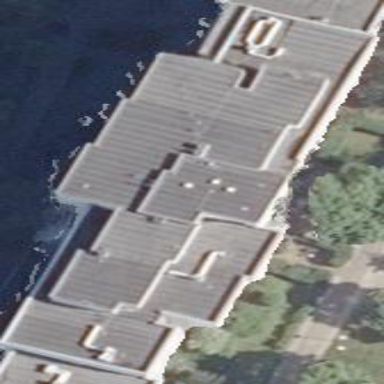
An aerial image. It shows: Building with apartments and flat roof.